Question: On some new Windows Phone devices, the navigation bar (with 3 buttons: back, home, search) will be contained on screen, instead 3 hardware buttons at the bottom of the device (old version).
How can I detect a device using software or hardware navigation bar (C#)?

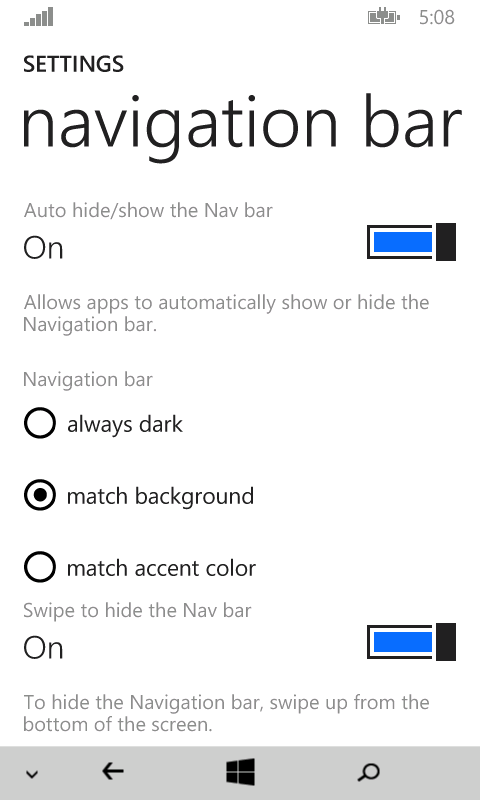
Answer: I'm afraid it's still not in the <URL> for 'Windows Phone 8', and even it has not been updated for 'Windows Phone 8.1' too since the release.
<URL>